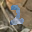
Label: 2